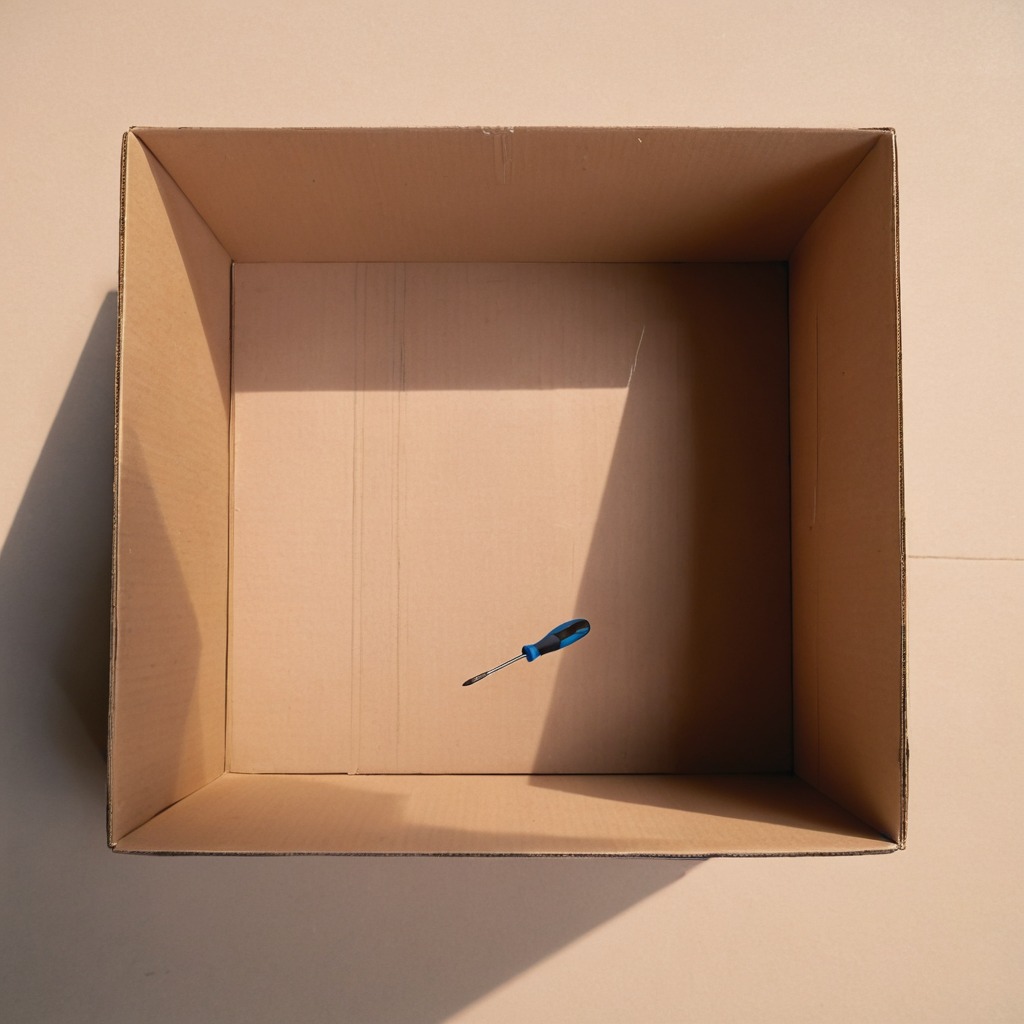
A screwdriver is lying on the cardboard box surface.